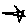
Label: star